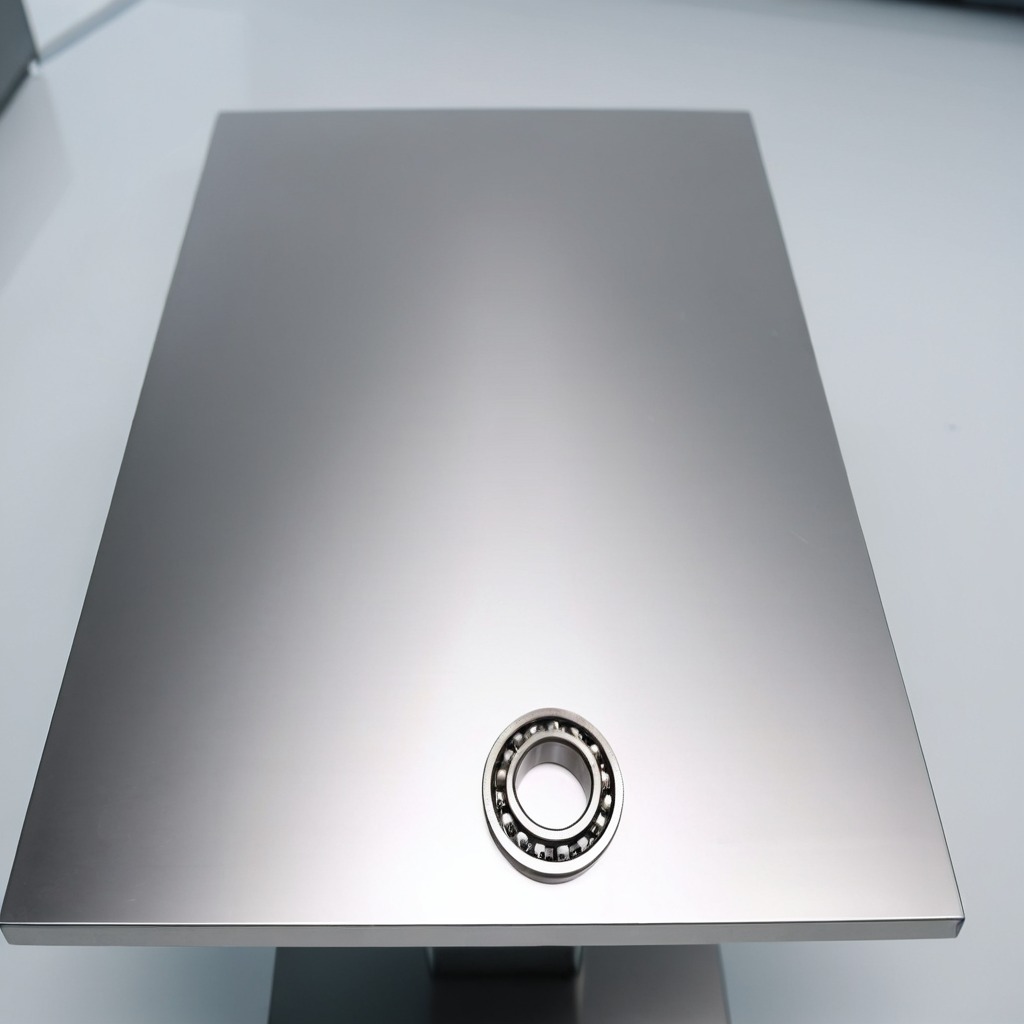
A metal ball bearing lies on the stainless steel table.